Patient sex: M
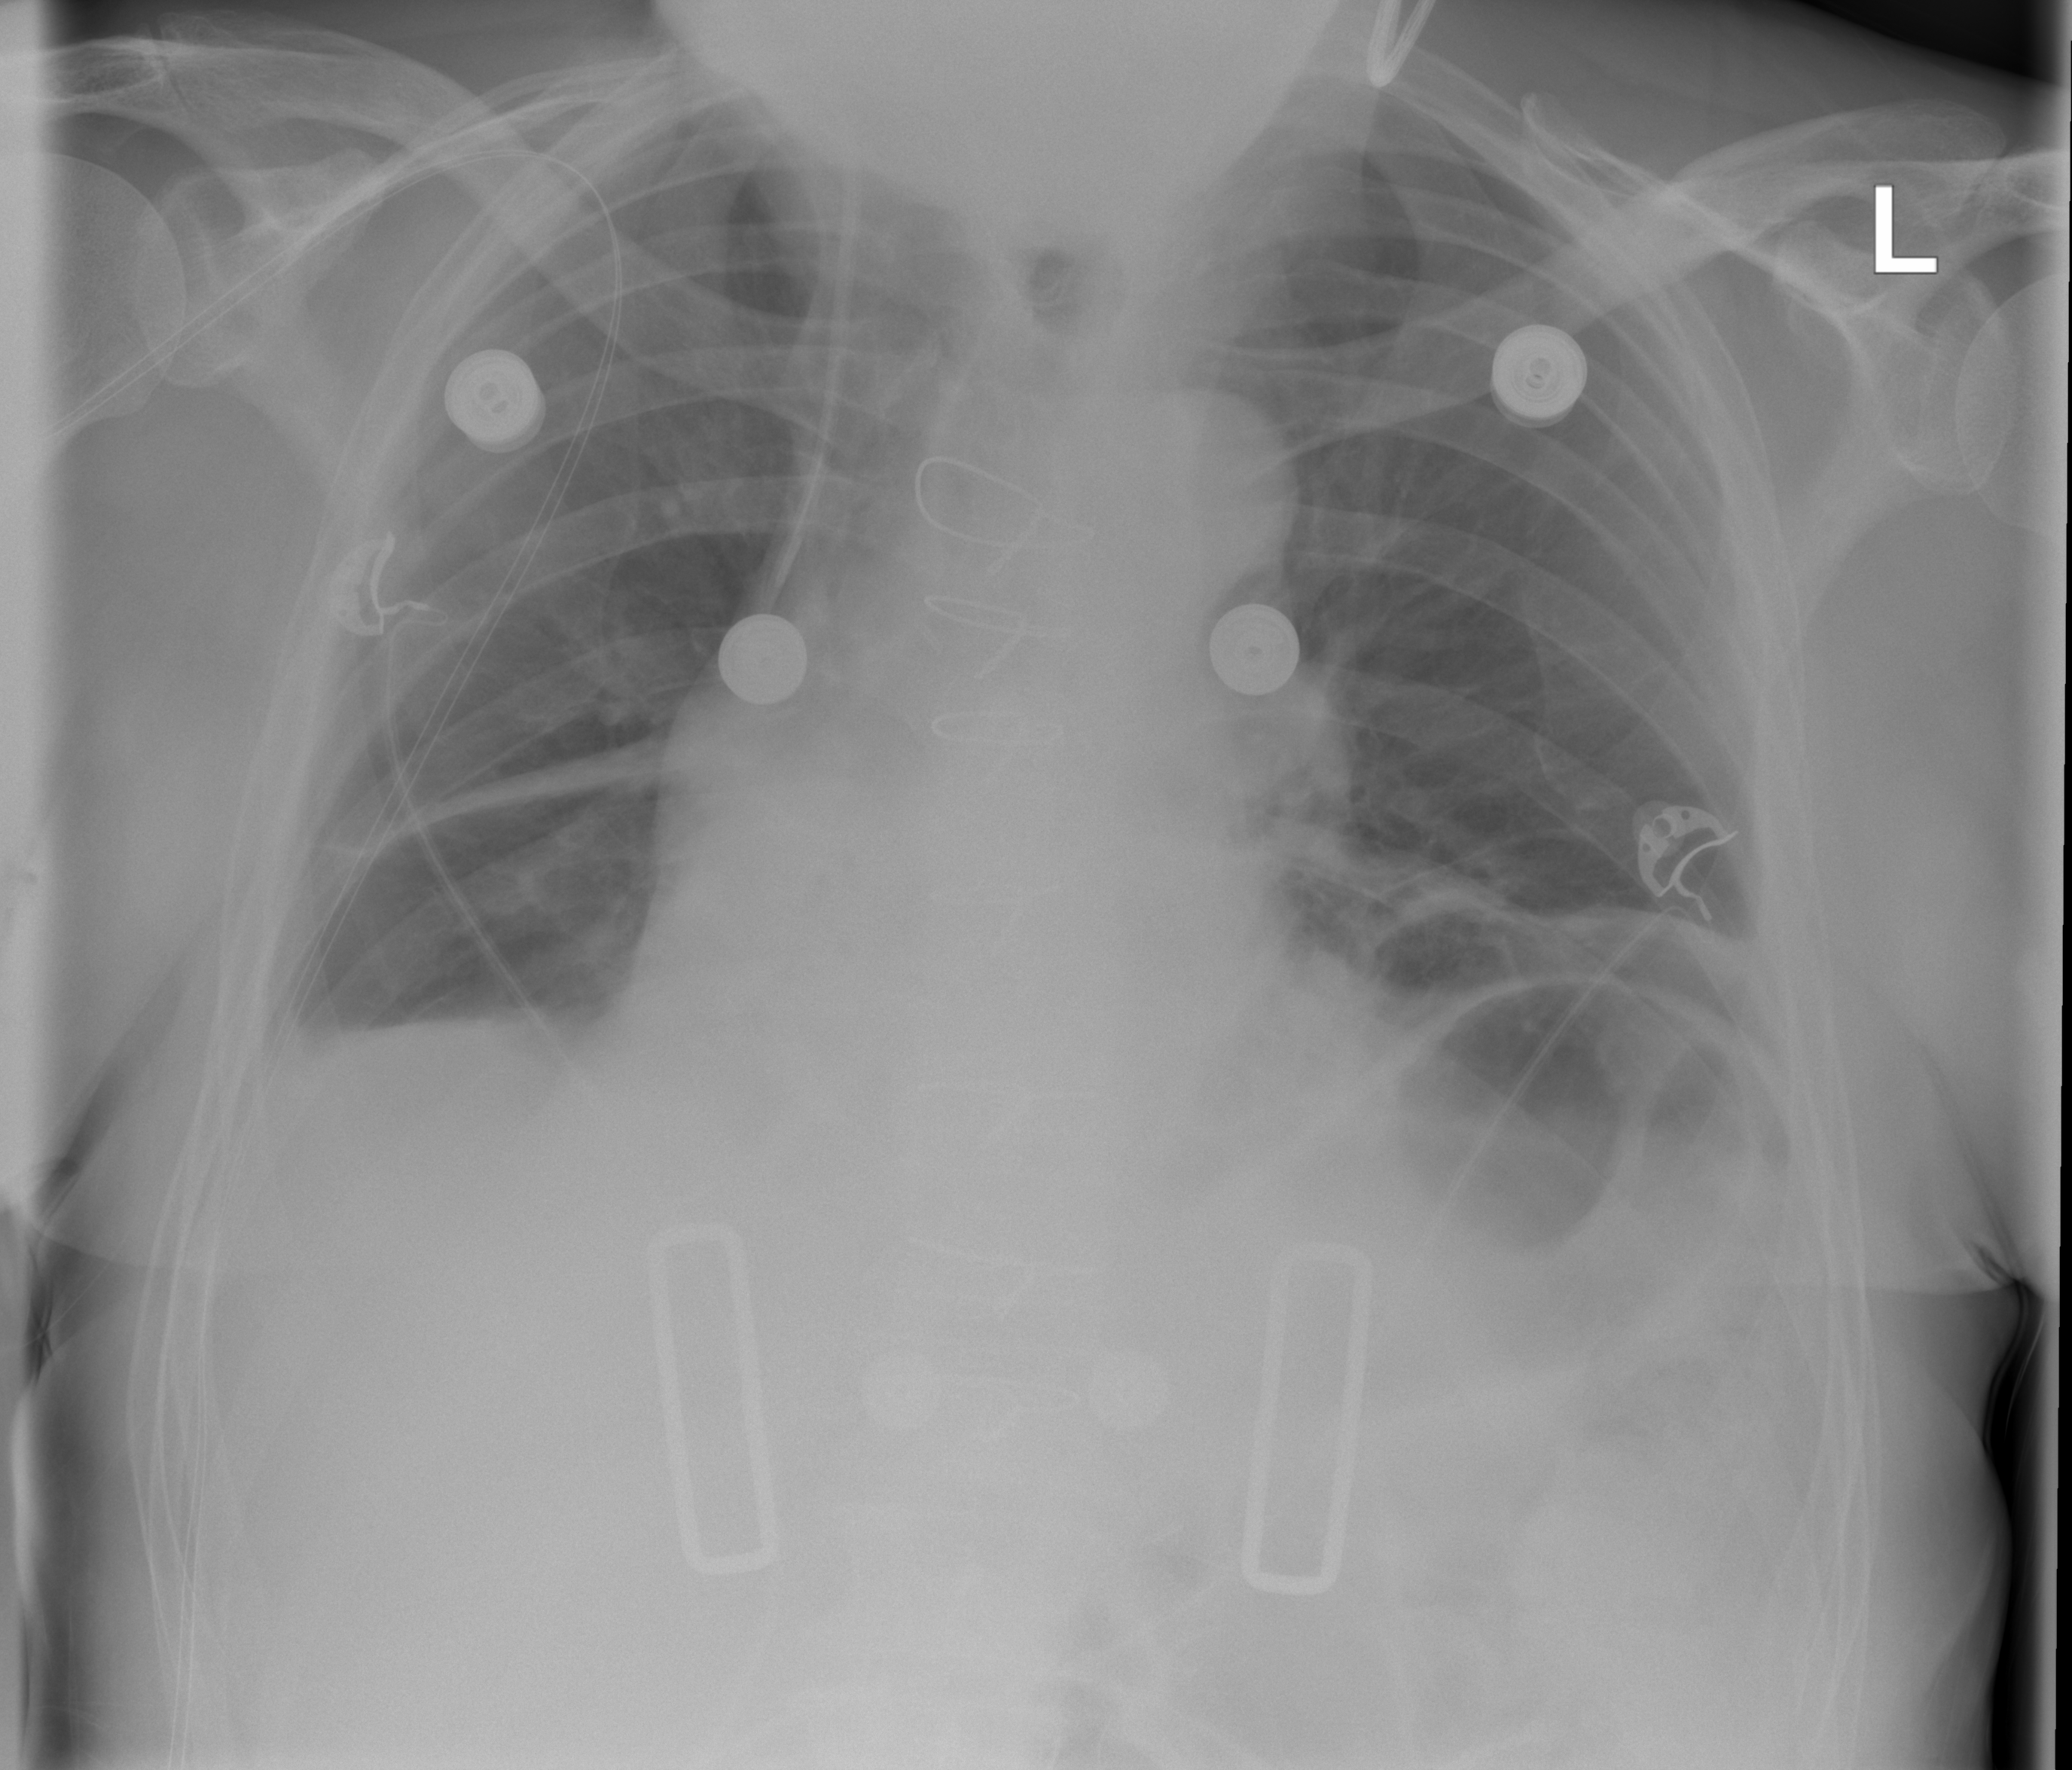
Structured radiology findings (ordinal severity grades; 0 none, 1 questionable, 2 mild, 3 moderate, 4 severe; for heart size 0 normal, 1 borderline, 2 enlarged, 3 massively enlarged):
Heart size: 0
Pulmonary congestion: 0
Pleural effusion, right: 2
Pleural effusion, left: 2
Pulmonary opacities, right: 0
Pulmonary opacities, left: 0
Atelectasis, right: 2
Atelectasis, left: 2